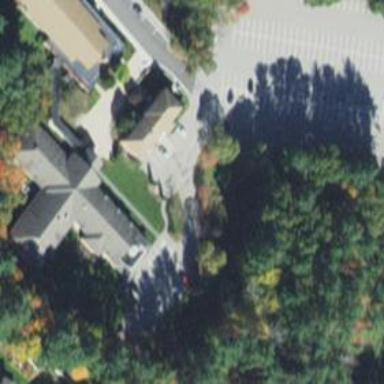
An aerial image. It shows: Parking area with surface.